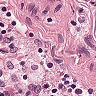
Metastatic tissue present: no